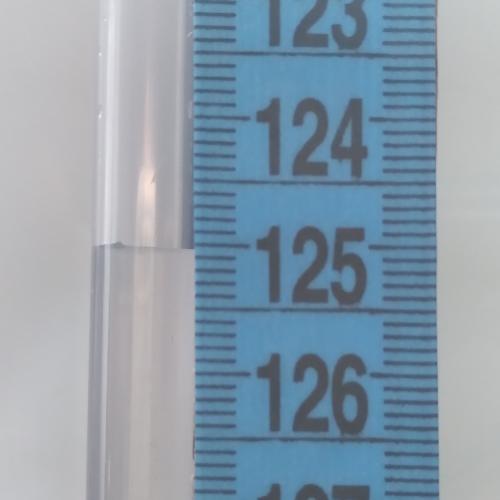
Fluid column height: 125.0 cm